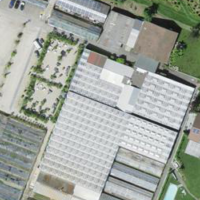
EUNIS habitat code: 54
Species observed at this site:
Corvus corone
Motacilla cinerea
Cyanistes caeruleus
Parus major
Erithacus rubecula
Pica pica
Prunella modularis
Falco tinnunculus
Passer montanus
Turdus merula